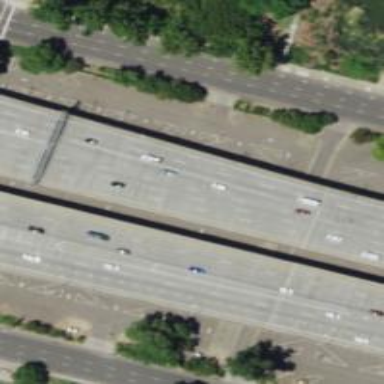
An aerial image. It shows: Viaduct bridge on motorway.